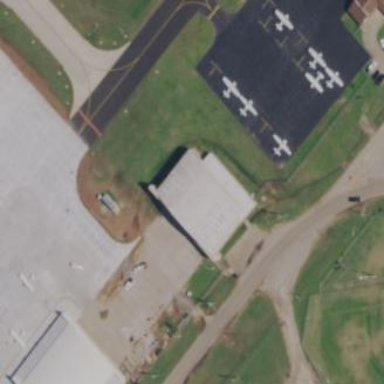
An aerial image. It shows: Hangar building located at airport.